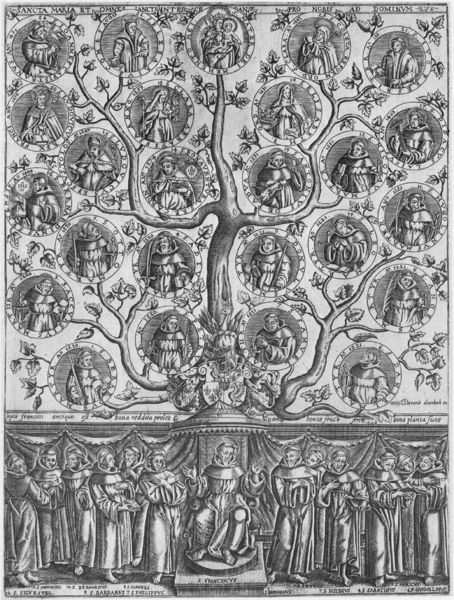
Titel: SANCTA MARIA ET OMNES SANCTI
Standort: Wolfenbüttel
Institution: Herzog August Bibliothek
Schlagwörter: baum, menschen, äste, zeichnung, versammlung, vorhang, stamm, sitzend, stehend, familie, schrift, könig, thron, vergänglichkeit, medaillon, wurzel, porträts, druck, schwarzweiss, radierung, stich, kreise, beschriftung, orden, franziskus, baldachin, heiliger, mönche, kutten, verwandtschaft, heilige, pavillon, jünger, franziskaner, medaillons, dominikaner, maria mit kind, nonnen, abt, jesse, stammbaum, genealogie, medallions, lebensbaum, ahnenreihe, bettelorden, ldruck